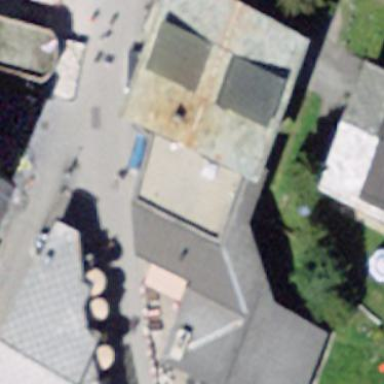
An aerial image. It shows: Hotel building.